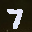
Label: 7